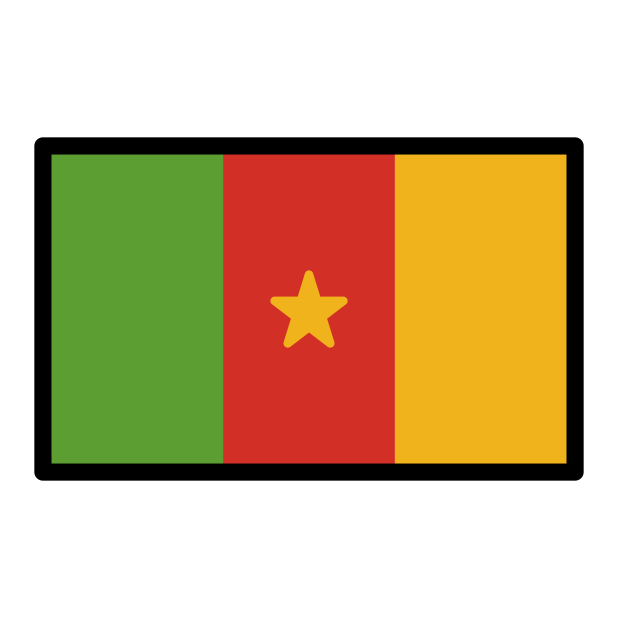
flag: Cameroon